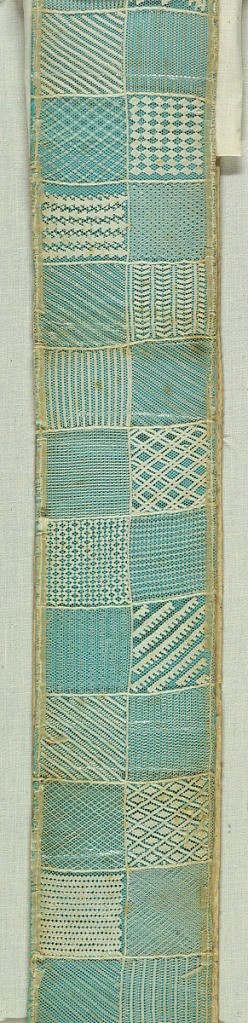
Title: Sampler
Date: early 19th century
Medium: cotton, paper Technique: embroidered on net
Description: Seventy-eight needlework patterns embroidered on a ground of hexagonal mesh. Mounted on stiff green paper.